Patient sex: M
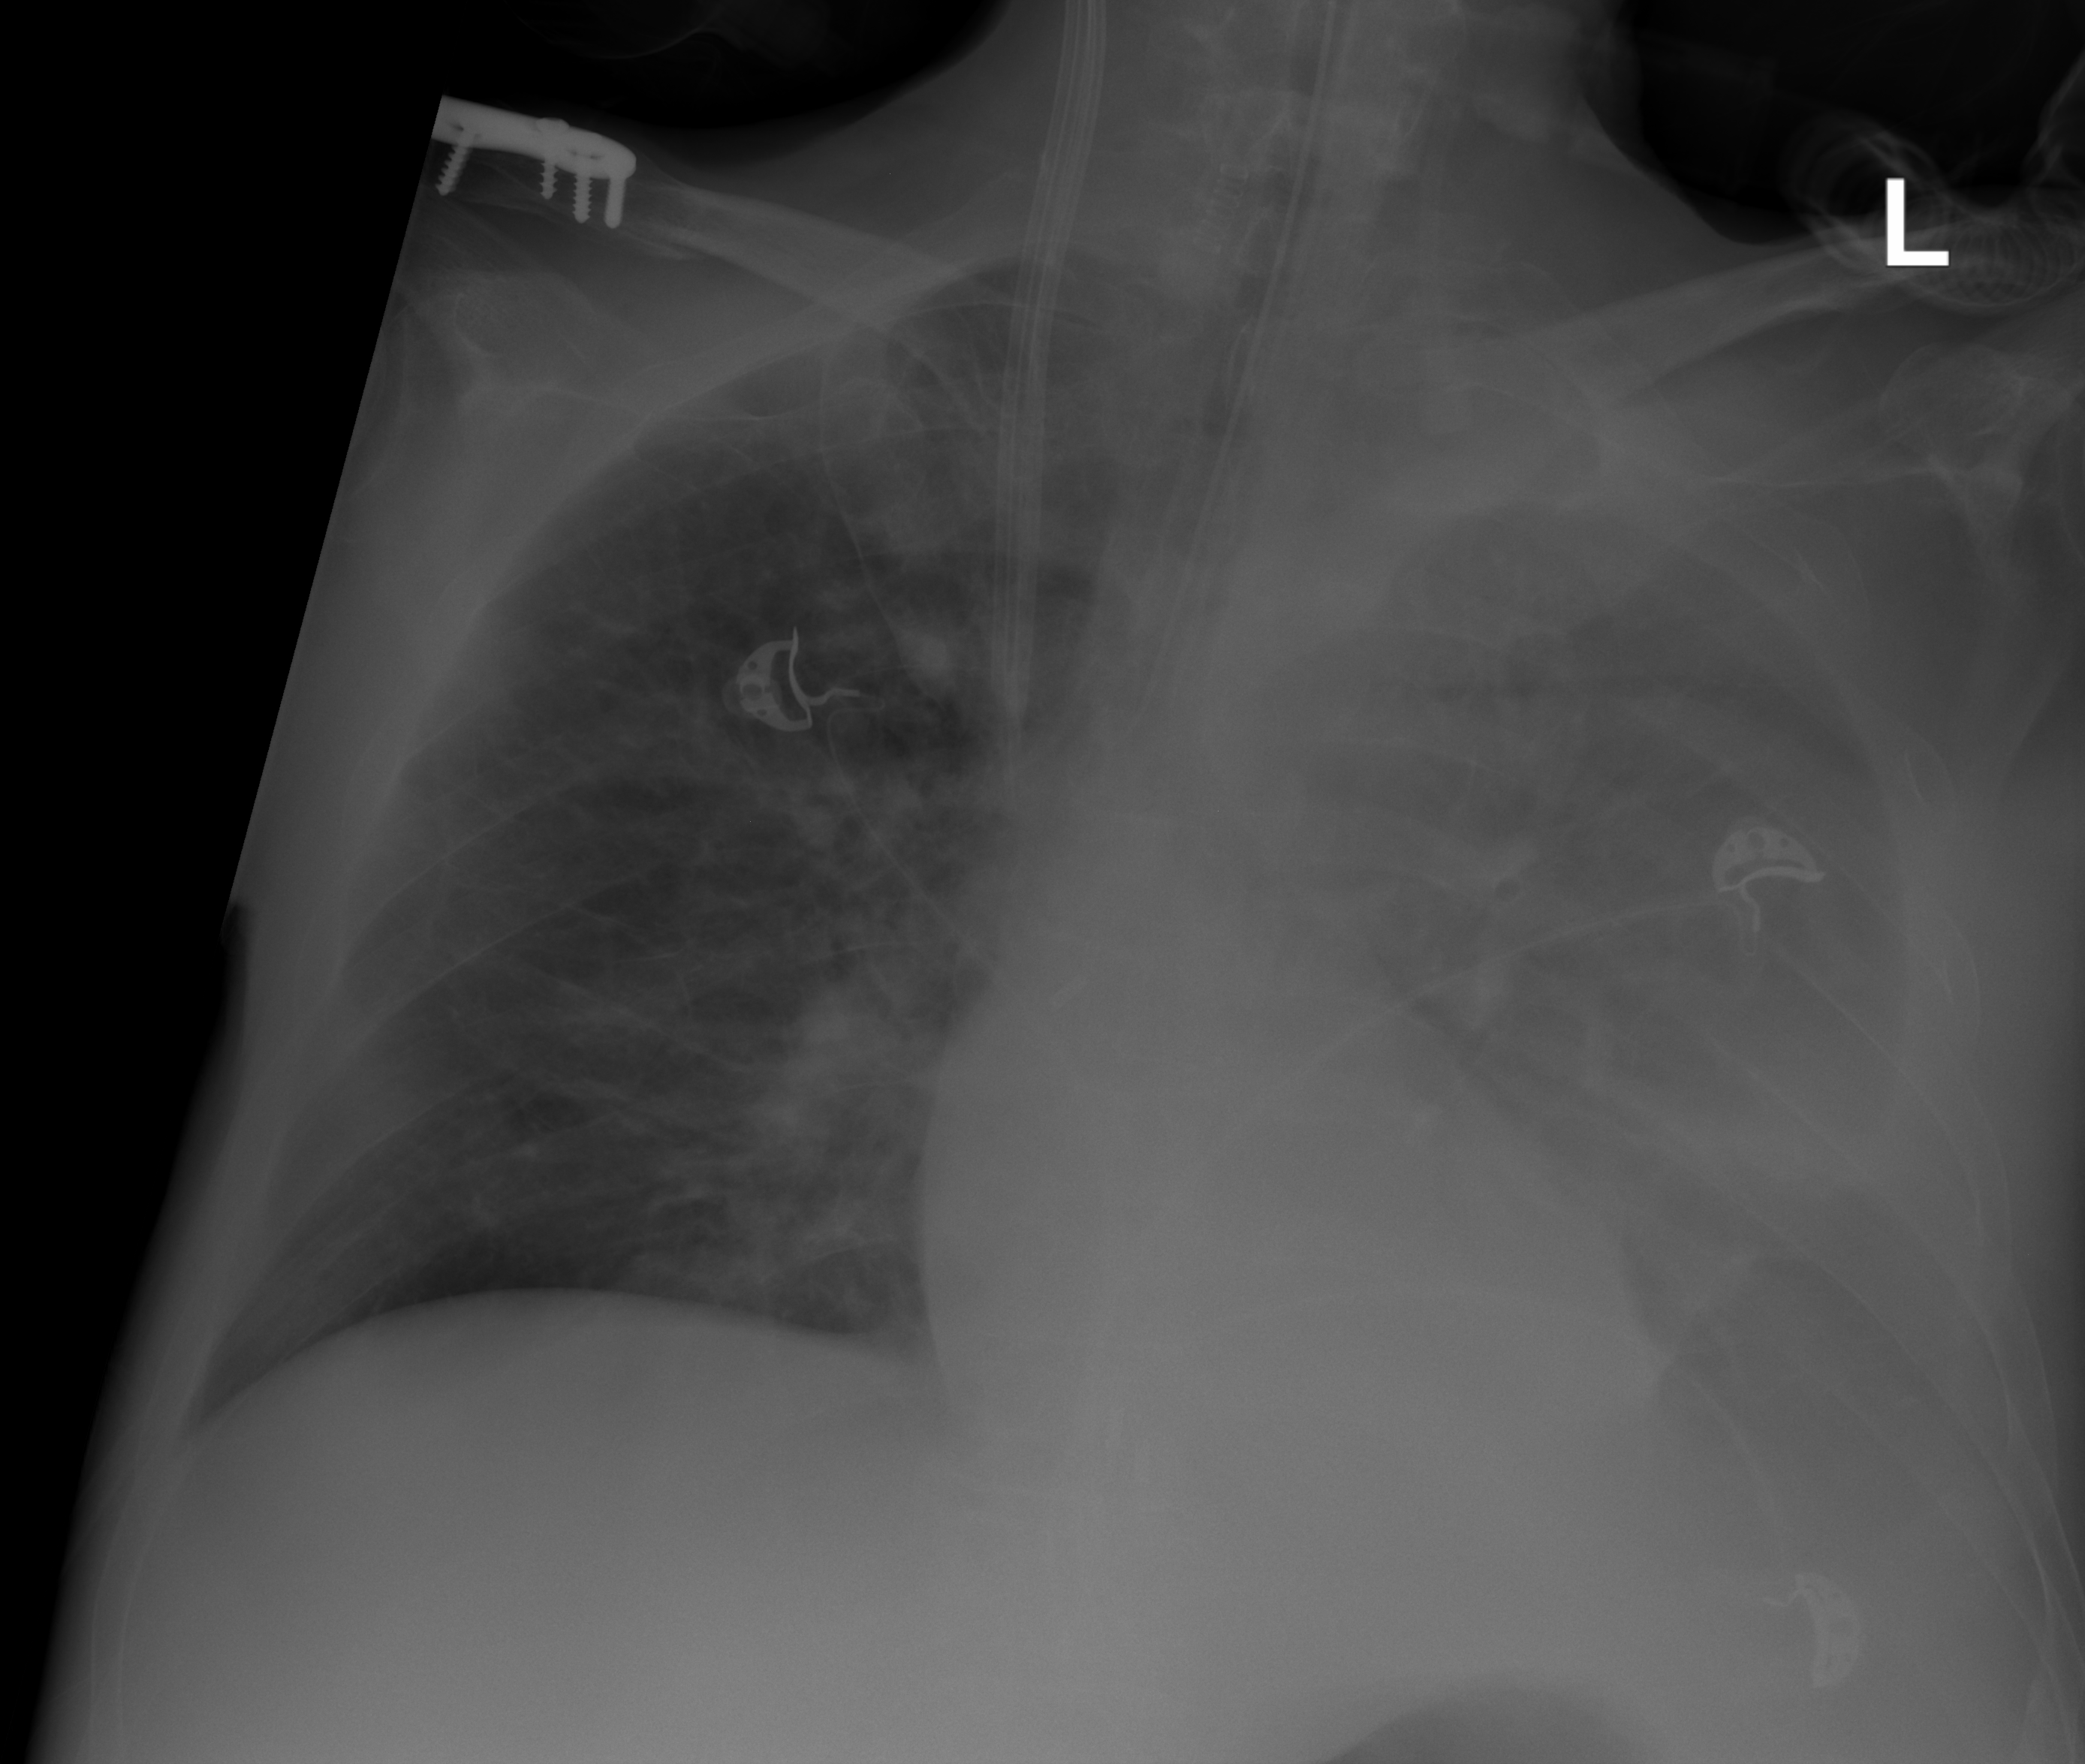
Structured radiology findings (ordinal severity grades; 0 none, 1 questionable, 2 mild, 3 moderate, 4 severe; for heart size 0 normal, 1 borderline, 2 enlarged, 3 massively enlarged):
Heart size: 0
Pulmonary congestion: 0
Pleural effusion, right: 0
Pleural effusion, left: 3
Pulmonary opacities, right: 0
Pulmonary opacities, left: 0
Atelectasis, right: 0
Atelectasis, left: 2